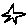
Label: star